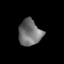
Tissue: lung
Cell type: T cells
Senescence score: 0.1707
Nuclear area (px): 581
Mean DAPI intensity: 113.392